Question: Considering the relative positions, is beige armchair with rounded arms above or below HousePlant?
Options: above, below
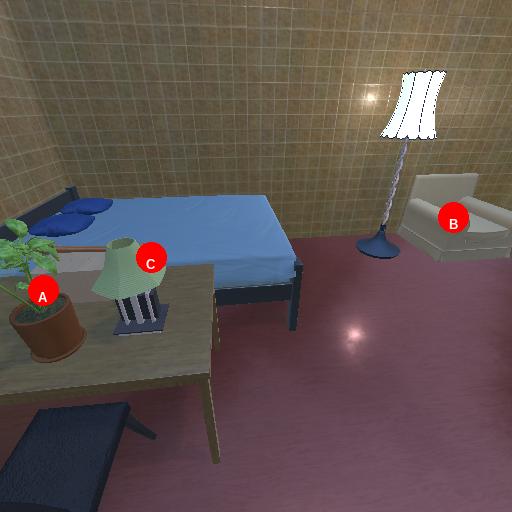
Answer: above